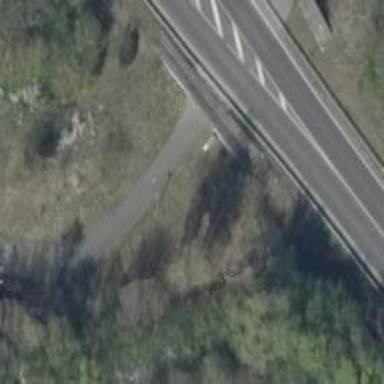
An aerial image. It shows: Cycleway running through tunnel with asphalt surface.